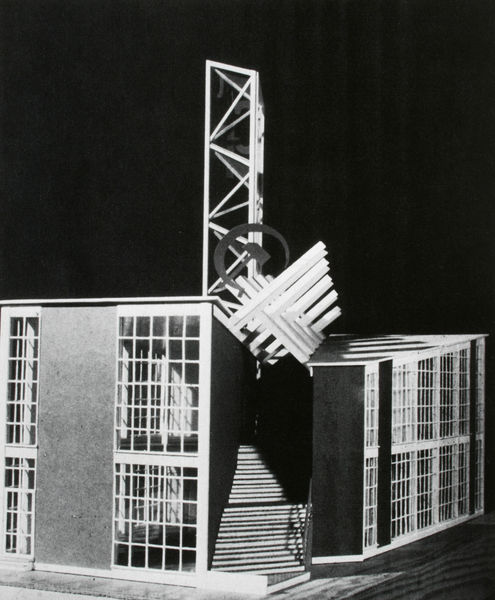
Titel: Pavillon für die Weltausstellung, Paris, Modellansicht
Künstler: Konstantin Melnikow
Schlagwörter: schatten, weiß, fenster, glas, grau, licht, schwarz, dach, gebäude, haus, wand, architektur, gitter, kreis, turm, skulptur, ecke, modell, fassade, moderne, treppe, treppen, aufgang, stufen, plastik, foto, fotografie, wände, eingang, gerüst, entwurf, würfel, geometrisch, hammer, konstruktion, stahl, geometrie, durchbrochen, konstruktivismus, avantgarde, antenne, russisch, bauwerk, treppenaufgang, archtiektur, dekonstruktivismus, glaswände, gls